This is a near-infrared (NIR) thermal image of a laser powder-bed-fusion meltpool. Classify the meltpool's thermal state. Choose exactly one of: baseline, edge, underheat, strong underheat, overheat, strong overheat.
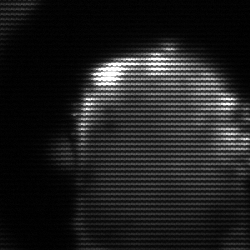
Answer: baseline